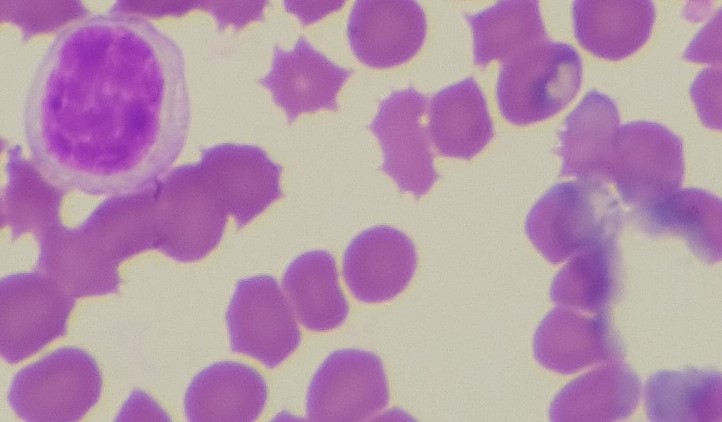
White blood cell type: Lymphocyte